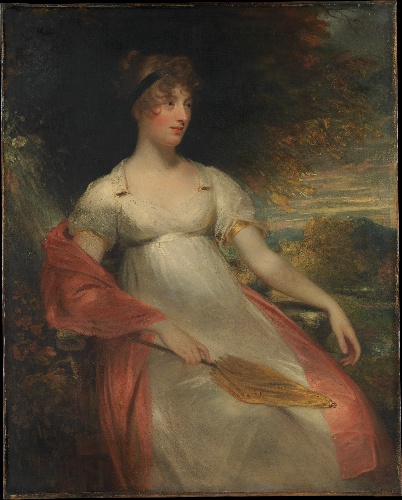
Title: Portrait of a Woman
Artist: Sir William Beechey
Artist bio: British, Burford, Oxfordshire 1753–1839 Hampstead
Date: ca. 1805
Object type: Painting
Classification: Paintings
Medium: Oil on canvas
Dimensions: 50 x 40 1/4 in. (127 x 102.2 cm)
Department: European Paintings
Credit line: Gift of George A. Hearn, 1905
Accession year: 1905
Repository: Metropolitan Museum of Art, New York, NY
Tags: Portraits|Women